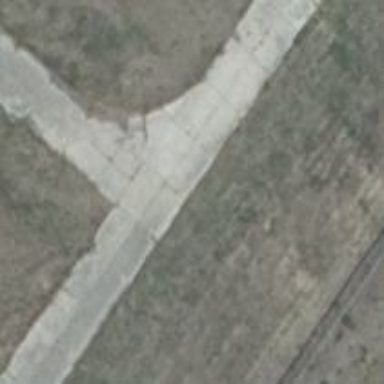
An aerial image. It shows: Service road with concrete surface.